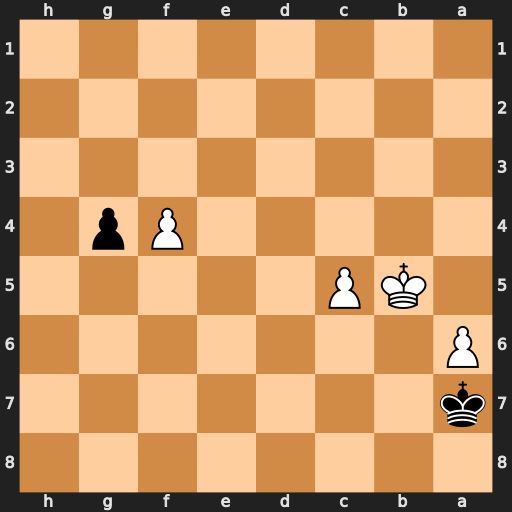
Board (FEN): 8/k7/P7/1KP5/5Pp1/8/8/8
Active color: b
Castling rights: -
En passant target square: -
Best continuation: g3 c6 Kb8 Kc5 g2 Kd5 g1=Q